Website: lowes
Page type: payment
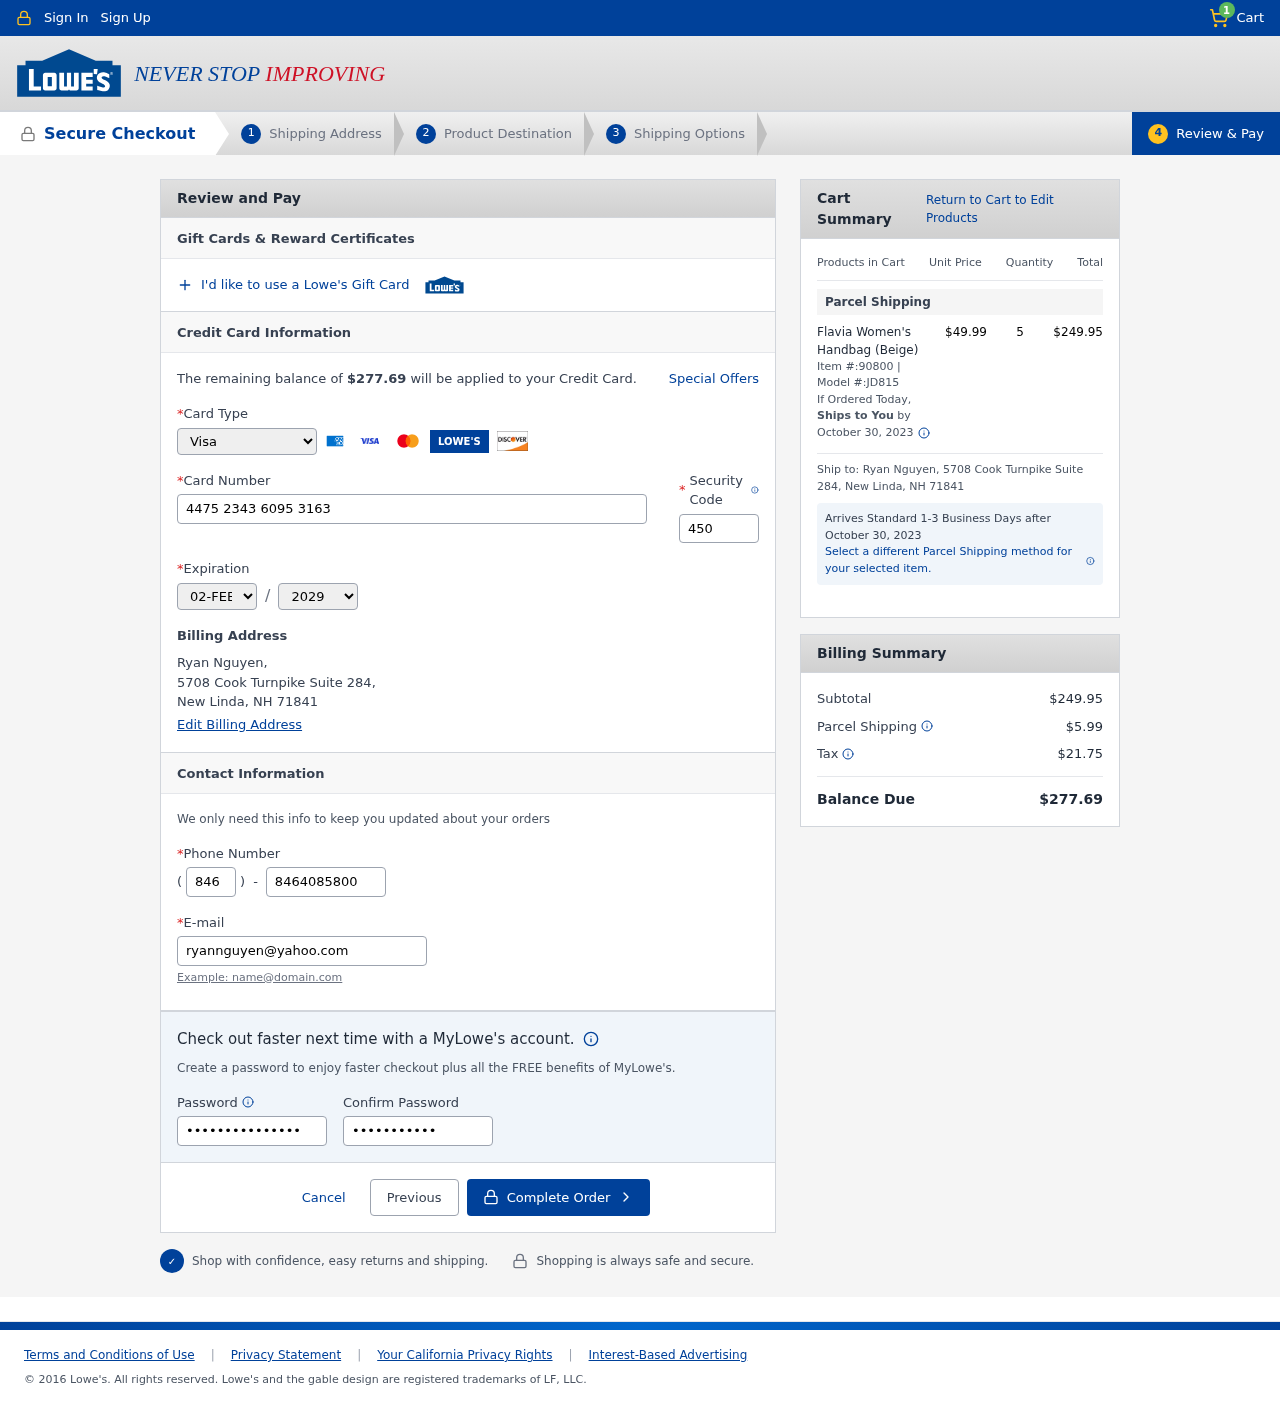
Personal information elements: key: PII_CARD_CVV
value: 450
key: PII_CARD_EXPIRY_MONTH
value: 02
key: PII_CARD_EXPIRY_YEAR
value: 29
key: PII_CARD_NUMBER
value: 4475 2343 6095 3163
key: PII_CARD_TYPE
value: Visa
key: PII_CITY_STATE_ZIP
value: New Linda, NH 71841
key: PII_EMAIL
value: ryannguyen@yahoo.com
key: PII_FULLNAME
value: Ryan Nguyen,
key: PII_PHONE
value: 8464085800
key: PII_PHONE_AREA
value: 846
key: PII_STREET
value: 5708 Cook Turnpike Suite 284
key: PII_STREET
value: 5708 Cook Turnpike Suite 284,
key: PII_FULLNAME2
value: Ryan Nguyen
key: PII_CITY
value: New Linda
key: PII_STATE_ABBR
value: NH
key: PII_POSTCODE
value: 71841
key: PII_POSTCODE_FULL
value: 71841
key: PII_CITY_STATE
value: New Linda, NH
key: PII_POSTCODE_NUMERIC
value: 71841
Product elements: key: PRODUCT1_NAME
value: Flavia Women's Handbag (Beige)
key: PRODUCT1_PRICE
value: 49.99
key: PRODUCT1_QUANTITY
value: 5
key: PRODUCT1_ITEM
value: Item #:90800
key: PRODUCT1_MODEL
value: Model #:JD815
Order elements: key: ORDER_NUM_ITEMS
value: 1
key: ORDER_TOTAL
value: $277.69
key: ORDER_SHIPPING_DATE
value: October 30, 2023
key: ORDER_SUBTOTAL
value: $249.95
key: ORDER_SHIPPING_DATE2
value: October 30, 2023
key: ORDER_SHIPPING_COST
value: $5.99
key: ORDER_TAX
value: $21.75